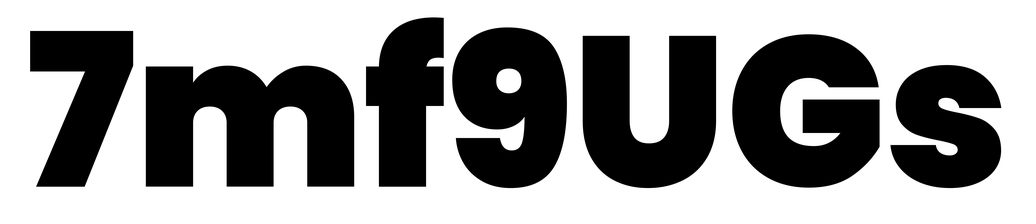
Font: Poppins-Black